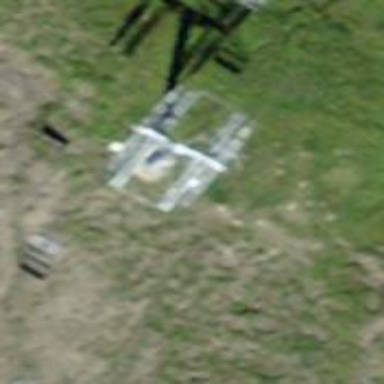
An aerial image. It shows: Pylon for aerialway.